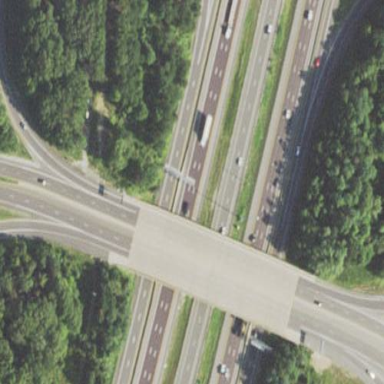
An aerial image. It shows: Man-made bridge.